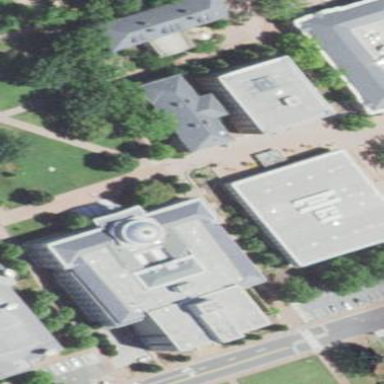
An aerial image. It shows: Library housed in flat-roofed building.